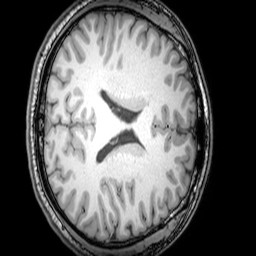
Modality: T1w
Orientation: axial
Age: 25
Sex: male
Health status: healthy
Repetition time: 0.081 s
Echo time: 0.037 s